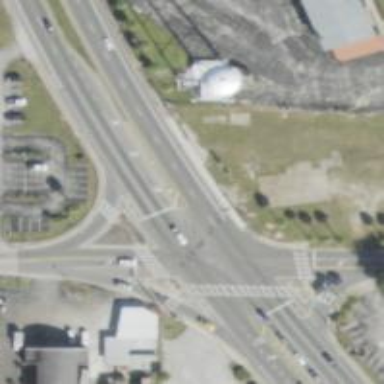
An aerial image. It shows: Footway located on traffic island.